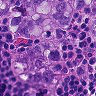
Metastatic tissue present: yes